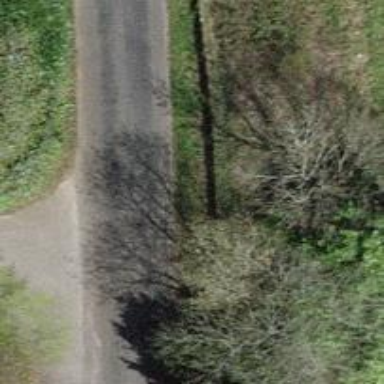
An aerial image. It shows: Unclassified road with asphalt surface.